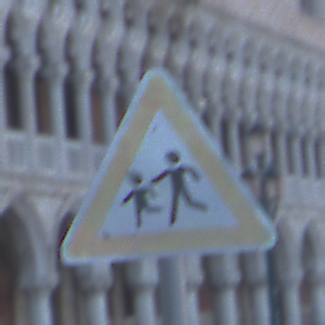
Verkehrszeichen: KinderRechts
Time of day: Dawn
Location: Outdoor (Urban)
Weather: Clear
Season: NotSpecified
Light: Natural